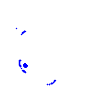
Particle: electron